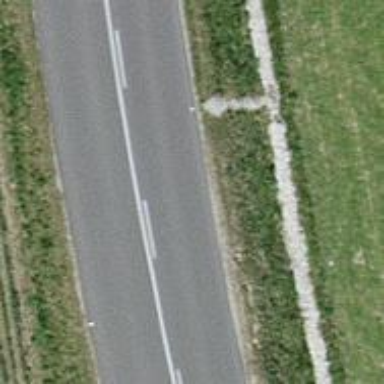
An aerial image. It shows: Secondary road.